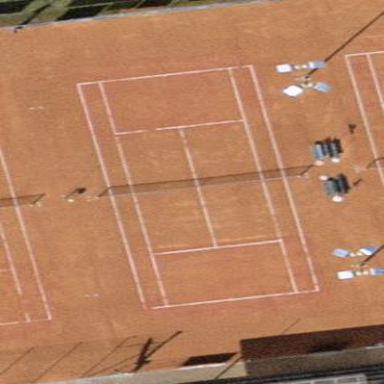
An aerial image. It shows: Tennis court on pitch designated for leisure land.